Interaction volume radius: 5 \u00c5
Interaction volume height: 15 \u00c5
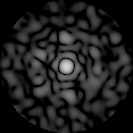
Disorder parameter: 0.7926